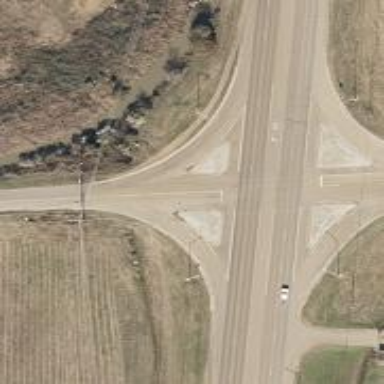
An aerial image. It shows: Trunk link highway.